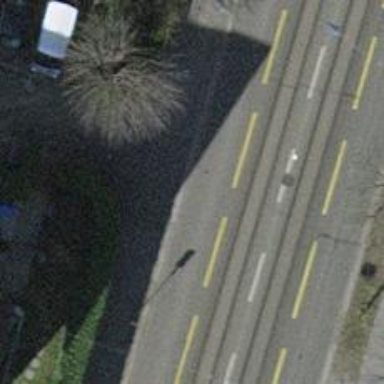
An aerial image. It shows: Unmarked crossing with traffic calming table.